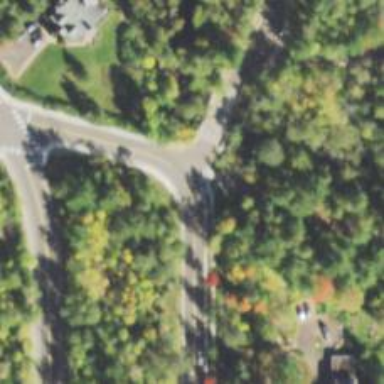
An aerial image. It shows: Smooth asphalt road in residential area.